Question: I am using JSONAPI Specification <URL>
And I have data like below,
'''
{
"data":
{
"type": "tag",
"id": "1",
"attributes": {
"name": "Test"
}
}
}
'''
How do I make a post request to the end point using postman chrome extension ?
I am trying to make a call but I cannot get the params.
Obs. I already set my Content-Type as 'application/vnd.api+json'
Thanks !

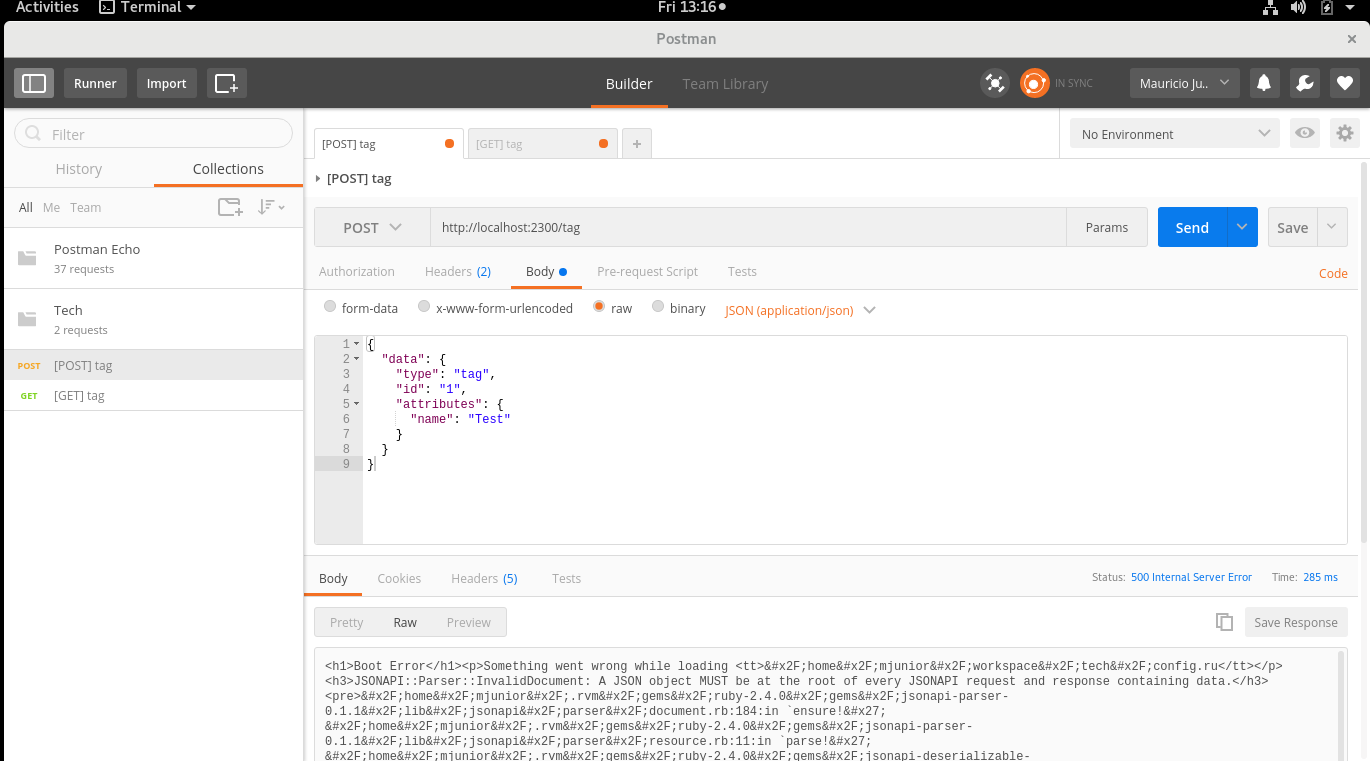
Answer: Select
METHOD 'POST'
Then under Body chose 'raw'
here is a screenshot
<URL>on/json